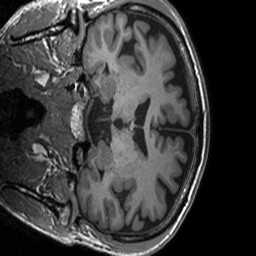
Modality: T1w
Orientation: coronal
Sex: male
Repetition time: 1.95 s
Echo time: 0.026 s